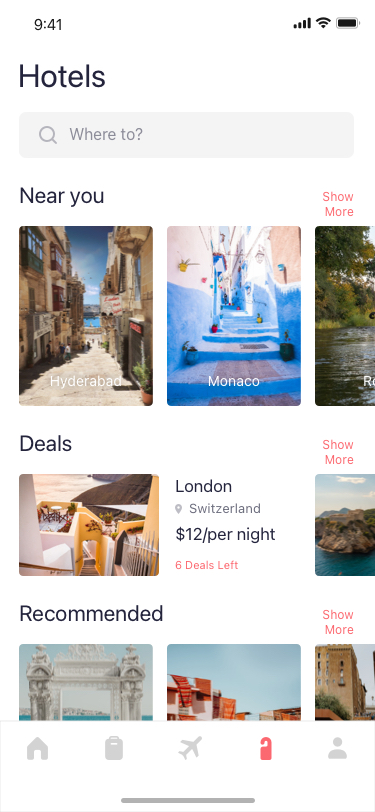
Text in this UI design:
World Best Hotels
Show More
Deals
Show More
Near You
Show More